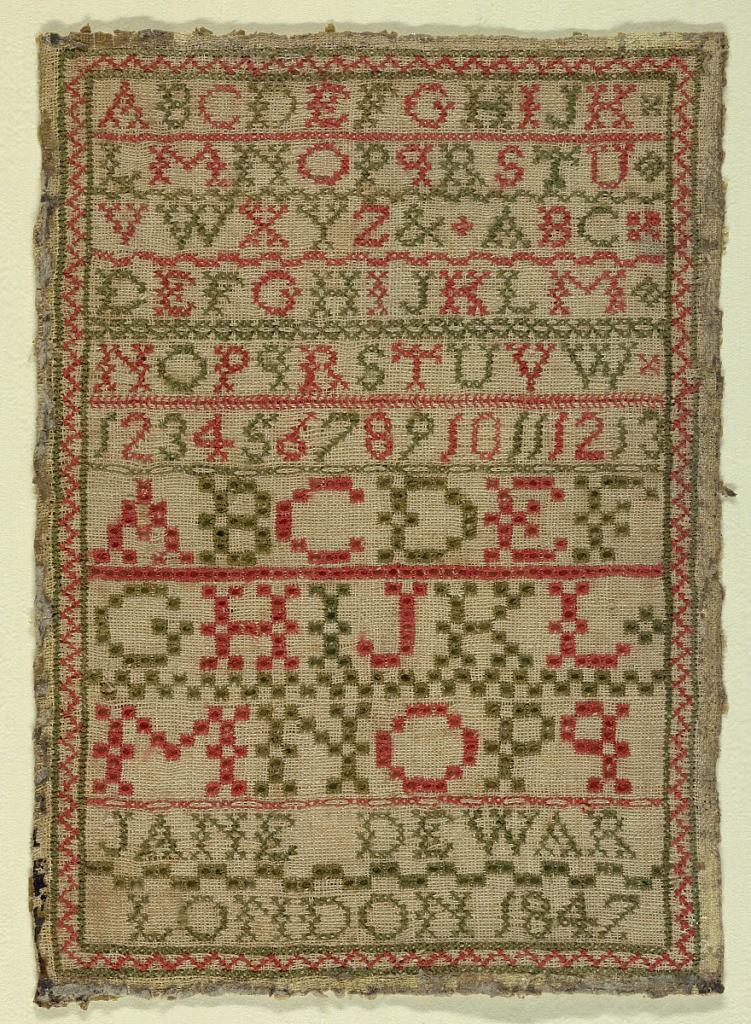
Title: Sampler
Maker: Jane Dewar, English
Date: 1847
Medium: wool embroidery on linen foundation Technique: embroidered in cross and eyelet stitches on plain weave foundation
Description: Alphabets with signature and date in red and green.